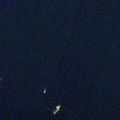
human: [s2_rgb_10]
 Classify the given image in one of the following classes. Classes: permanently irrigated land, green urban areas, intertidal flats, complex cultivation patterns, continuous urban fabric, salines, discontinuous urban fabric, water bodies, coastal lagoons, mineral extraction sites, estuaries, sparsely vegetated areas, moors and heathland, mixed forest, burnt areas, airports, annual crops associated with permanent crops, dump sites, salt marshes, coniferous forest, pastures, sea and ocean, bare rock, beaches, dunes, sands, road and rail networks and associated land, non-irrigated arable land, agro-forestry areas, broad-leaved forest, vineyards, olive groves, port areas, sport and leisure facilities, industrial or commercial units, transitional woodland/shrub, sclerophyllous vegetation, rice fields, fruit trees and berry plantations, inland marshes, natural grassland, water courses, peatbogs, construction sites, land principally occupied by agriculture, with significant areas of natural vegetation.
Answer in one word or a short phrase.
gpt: water bodies